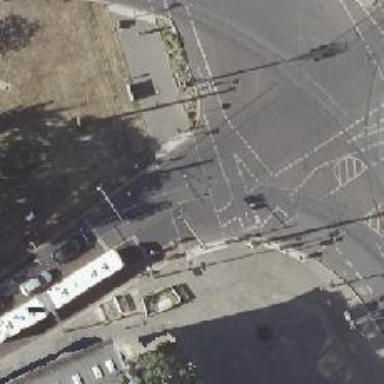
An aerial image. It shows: Tram crossing with traffic signals.